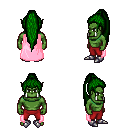
a pixel art fantasy rpg character, male body template, orc, green skin, pink cape, red pants, green extra-long topknot hairstyle, metal boots, four views (front, back, left, right), 2x2 character sprite sheet, small pixel art, hard edges, no anti-aliasing